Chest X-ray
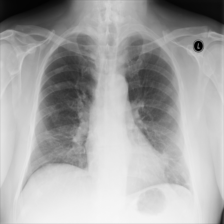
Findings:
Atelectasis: positive
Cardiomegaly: negative
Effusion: negative
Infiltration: negative
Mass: negative
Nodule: negative
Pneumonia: negative
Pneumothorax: negative
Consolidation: negative
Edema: negative
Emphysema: negative
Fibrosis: negative
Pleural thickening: negative
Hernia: negative